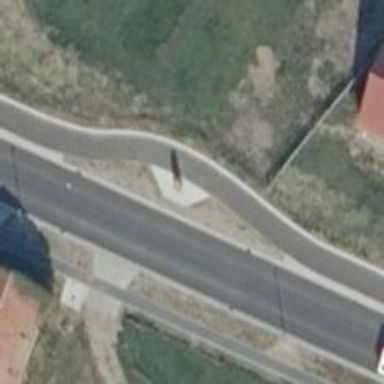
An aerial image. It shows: Post milestone in the form of obelisk.